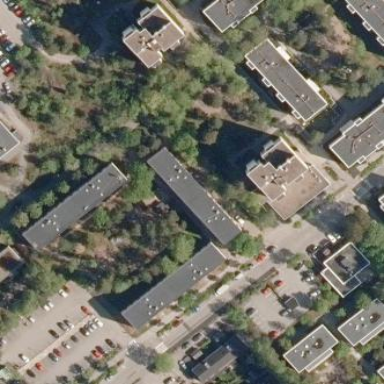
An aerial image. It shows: Flat-roofed apartment building with tar paper roofing material.